Question: I'm using bootstrap 4 styling for my application. Application has two text boxes and one submit button. When you click the "Save" button it will call a web API and get some details asynchronously(it will not redirect the page).
Validation applied for the first text box only.
'''
(function() {
'use strict';
window.addEventListener('load', function() {
// Fetch all the forms we want to apply custom Bootstrap validation styles to
var forms = document.getElementsByClassName('needs-validation');
// Loop over them and prevent submission
var validation = Array.prototype.filter.call(forms, function(form) {
form.addEventListener('submit', function(event) {
if (form.checkValidity() === false) {
event.preventDefault();
event.stopPropagation();
}
form.classList.add('was-validated');
}, false);
});
}, false);
})();
'''
'''
<!DOCTYPE html>
<html>
<head>
<!-- Required meta tags -->
<meta charset="utf-8">
<meta name="viewport" content="width=device-width, initial-scale=1, shrink-to-fit=no">
<script src="https://code.jquery.com/jquery-3.3.1.slim.min.js" integrity="sha384-q8i/X+965DzO0rT7abK41JStQIAqVgRVzpbzo5smXKp4YfRvH+8abtTE1Pi6jizo" crossorigin="anonymous"></script>
<script src="https://cdnjs.cloudflare.com/ajax/libs/popper.js/1.14.7/umd/popper.min.js" integrity="sha384-UO2eT0CpHqdSJQ6hJty5KVphtPhzWj9WO1clHTMGa3JDZwrnQq4sF86dIHNDz0W1" crossorigin="anonymous"></script>
<script src="https://stackpath.bootstrapcdn.com/bootstrap/4.3.1/js/bootstrap.min.js" integrity="sha384-JjSmVgyd0p3pXB1rRibZUAYoIIy6OrQ6VrjIEaFf/nJGzIxFDsf4x0xIM+B07jRM" crossorigin="anonymous"></script>
<!-- Bootstrap CSS -->
<link rel="stylesheet" href="https://stackpath.bootstrapcdn.com/bootstrap/4.3.1/css/bootstrap.min.css" integrity="sha384-ggOyR0iXCbMQv3Xipma34MD+dH/1fQ784/j6cY/iJTQUOhcWr7x9JvoRxT2MZw1T" crossorigin="anonymous">
<title>Test Page</title>
</head>
<body>
<form class="container needs-validation" novalidate>
<div class="form-group row mt-5">
<label for="txtSessionDescription" class="col-2 col-md-2 col-sm-2 col-form-label">Name</label>
<div class="col-sm-10">
<input type="tel" class="form-control" placeholder="Please enter your name" required />
<div class="invalid-feedback">
Please enter the name.
</div>
</div>
</div>
<div class="form-group row mt-5">
<label for="txtSessionDescription" class="col-2 col-md-2 col-sm-2 col-form-label">Address:</label>
<div class="col-sm-10">
<input type="tel" class="form-control" />
</div>
</div>
<div class="form-group row">
<input type="submit" class="btn btn-primary" style="width: 100px;" value="Save" />
</div>
</form>
</body>
</html>
'''
When I click the "Save" button without entering any values to the text boxes, green color style(validation true style) is applying to the "Address" textbox. I don't wont that to happen.
I only need red color style(validation failed style) to be applied if the validation is failed. If the values are entered(validation is true), I don't need any styling to be applied to the text boxes.
Also when I enter some value to the "Name" text box and click the "Save" button, I don't want green color styling for that text box.

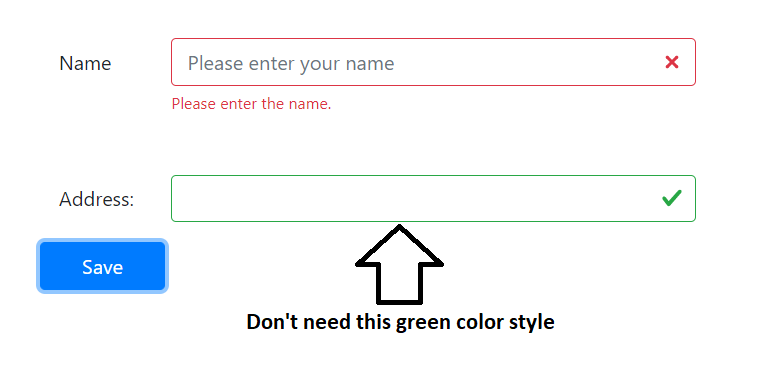
Answer: I, for one, do not like overriding the CSS style so you could also choose to just specify which fields to validate instead of the entire form.
Add a class to your '.form-group' element (e.g. '.validate-me')
'''
<form class="container needs-validation" novalidate>
<div class="form-group row mt-5 validate-me">
<label for="txtSessionDescription" class="col-2 col-md-2 col-sm-2 col-form-label">Name</label>
<div class="col-sm-10">
<input type="text" class="form-control" placeholder="Please enter your name" required />
<div class="invalid-feedback">
Please enter the name.
</div>
</div>
</div>
<div class="form-group row mt-5">
<label for="txtSessionDescription" class="col-2 col-md-2 col-sm-2 col-form-label">Address:</label>
<div class="col-sm-10">
<input type="tel" class="form-control" formnovalidate="formnovalidate" id="address" />
</div>
</div>
<div class="form-group row">
<input type="submit" class="btn btn-primary" style="width: 100px;" value="Save"/>
</div>
</form>
'''
Now change your JavaScript slightly, retrieve all the 'form-group's with the 'validate-me' class and instead of calling 'form.classList.add('was-validated')' loop through all the captured form-groups and add 'was-validated' to them instead.
'''
window.addEventListener('load', function () {
// Fetch all the forms we want to apply custom Bootstrap validation styles to
var forms = document.getElementsByClassName('needs-validation');
// Get all form-groups in need of validation
var validateGroup = document.getElementsByClassName('validate-me');
// Loop over them and prevent submission
var validation = Array.prototype.filter.call(forms, function (form) {
form.addEventListener('submit', function (event) {
if (form.checkValidity() === false) {
event.preventDefault();
event.stopPropagation();
}
//Added validation class to all form-groups in need of validation
for (var i = 0; i < validateGroup.length; i++) {
validateGroup[i].classList.add('was-validated');
}
}, false);
});
}, false);
'''